Question: I would like to have 2 donut charts side by side,
currently, I have a pie chart and donut chart side by side.
Donut chart

here is my code, would I need a loop?
'''
recipe = "flour","sugar","egg","butter","milk","yeast"
fracs = [15, 30, 45, 10]
data = [225, 90, 50, 60, 100, 5]
fig = plt.figure()
ax1 = fig.add_axes([0, 0, .5, .5], aspect=1)
ax1.pie(data, labels=recipe, radius = 1.2)
ax2 = fig.add_axes([.5, .0, .5, .5], aspect=1)
ax2.pie(data, labels=recipe, radius = 1.2)
circle = plt.Circle((0,0), 0.7, color='white')
p=plt.gcf()
p.gca().add_artist(circle)
ax1.set_title('A donut', y=1.1)
ax2.set_title('A donut',y=1.1)
plt.savefig('donut1.png')
plt.show()
'''
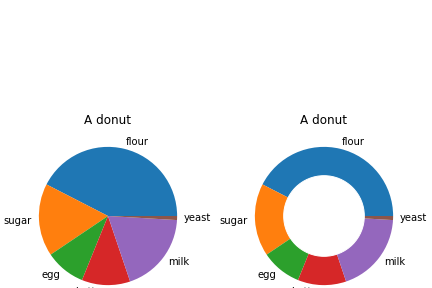
Answer: Yes, you can do it with loop + using 'wedgeprops' as Cristiano Kohler suggested in another answer:
'''
import matplotlib.pyplot as plt
recipe = "flour", "sugar", "egg", "butter", "milk", "yeast"
fracs = [15, 30, 45, 10]
data = [225, 90, 50, 60, 100, 5]
fig = plt.figure()
for i in range(2):
ax = fig.add_axes([i/2, .1, .5, .5], aspect=1)
ax.pie(data, labels=recipe, radius=1.2, wedgeprops={'width': 0.5})
ax.set_title('A donut {}'.format(i+1), y=1.1)
plt.text(0, -1.6, 'Description {}'.format(i+1), ha='center')
plt.savefig('donut1.png')
plt.show()
'''
<URL>